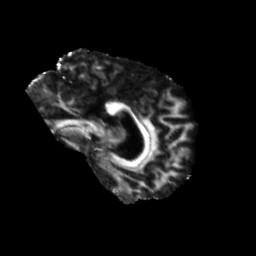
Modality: FA
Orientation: sagittal
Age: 49
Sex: male
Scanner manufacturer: siemens
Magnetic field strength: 3 T
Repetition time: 5.47 s
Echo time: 0.0854 s